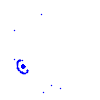
Particle: electron